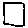
Label: square